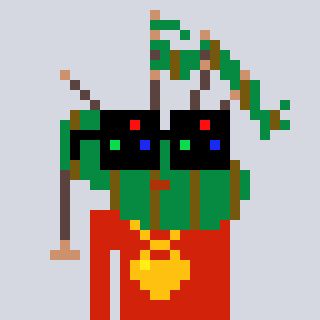
a pixel art character with square black sunglasses, a bagpipe-shaped head and a red-colored body on a cool background